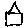
Label: house